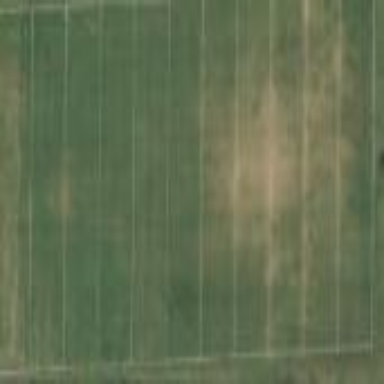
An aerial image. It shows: Pitch for American football.